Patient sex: M
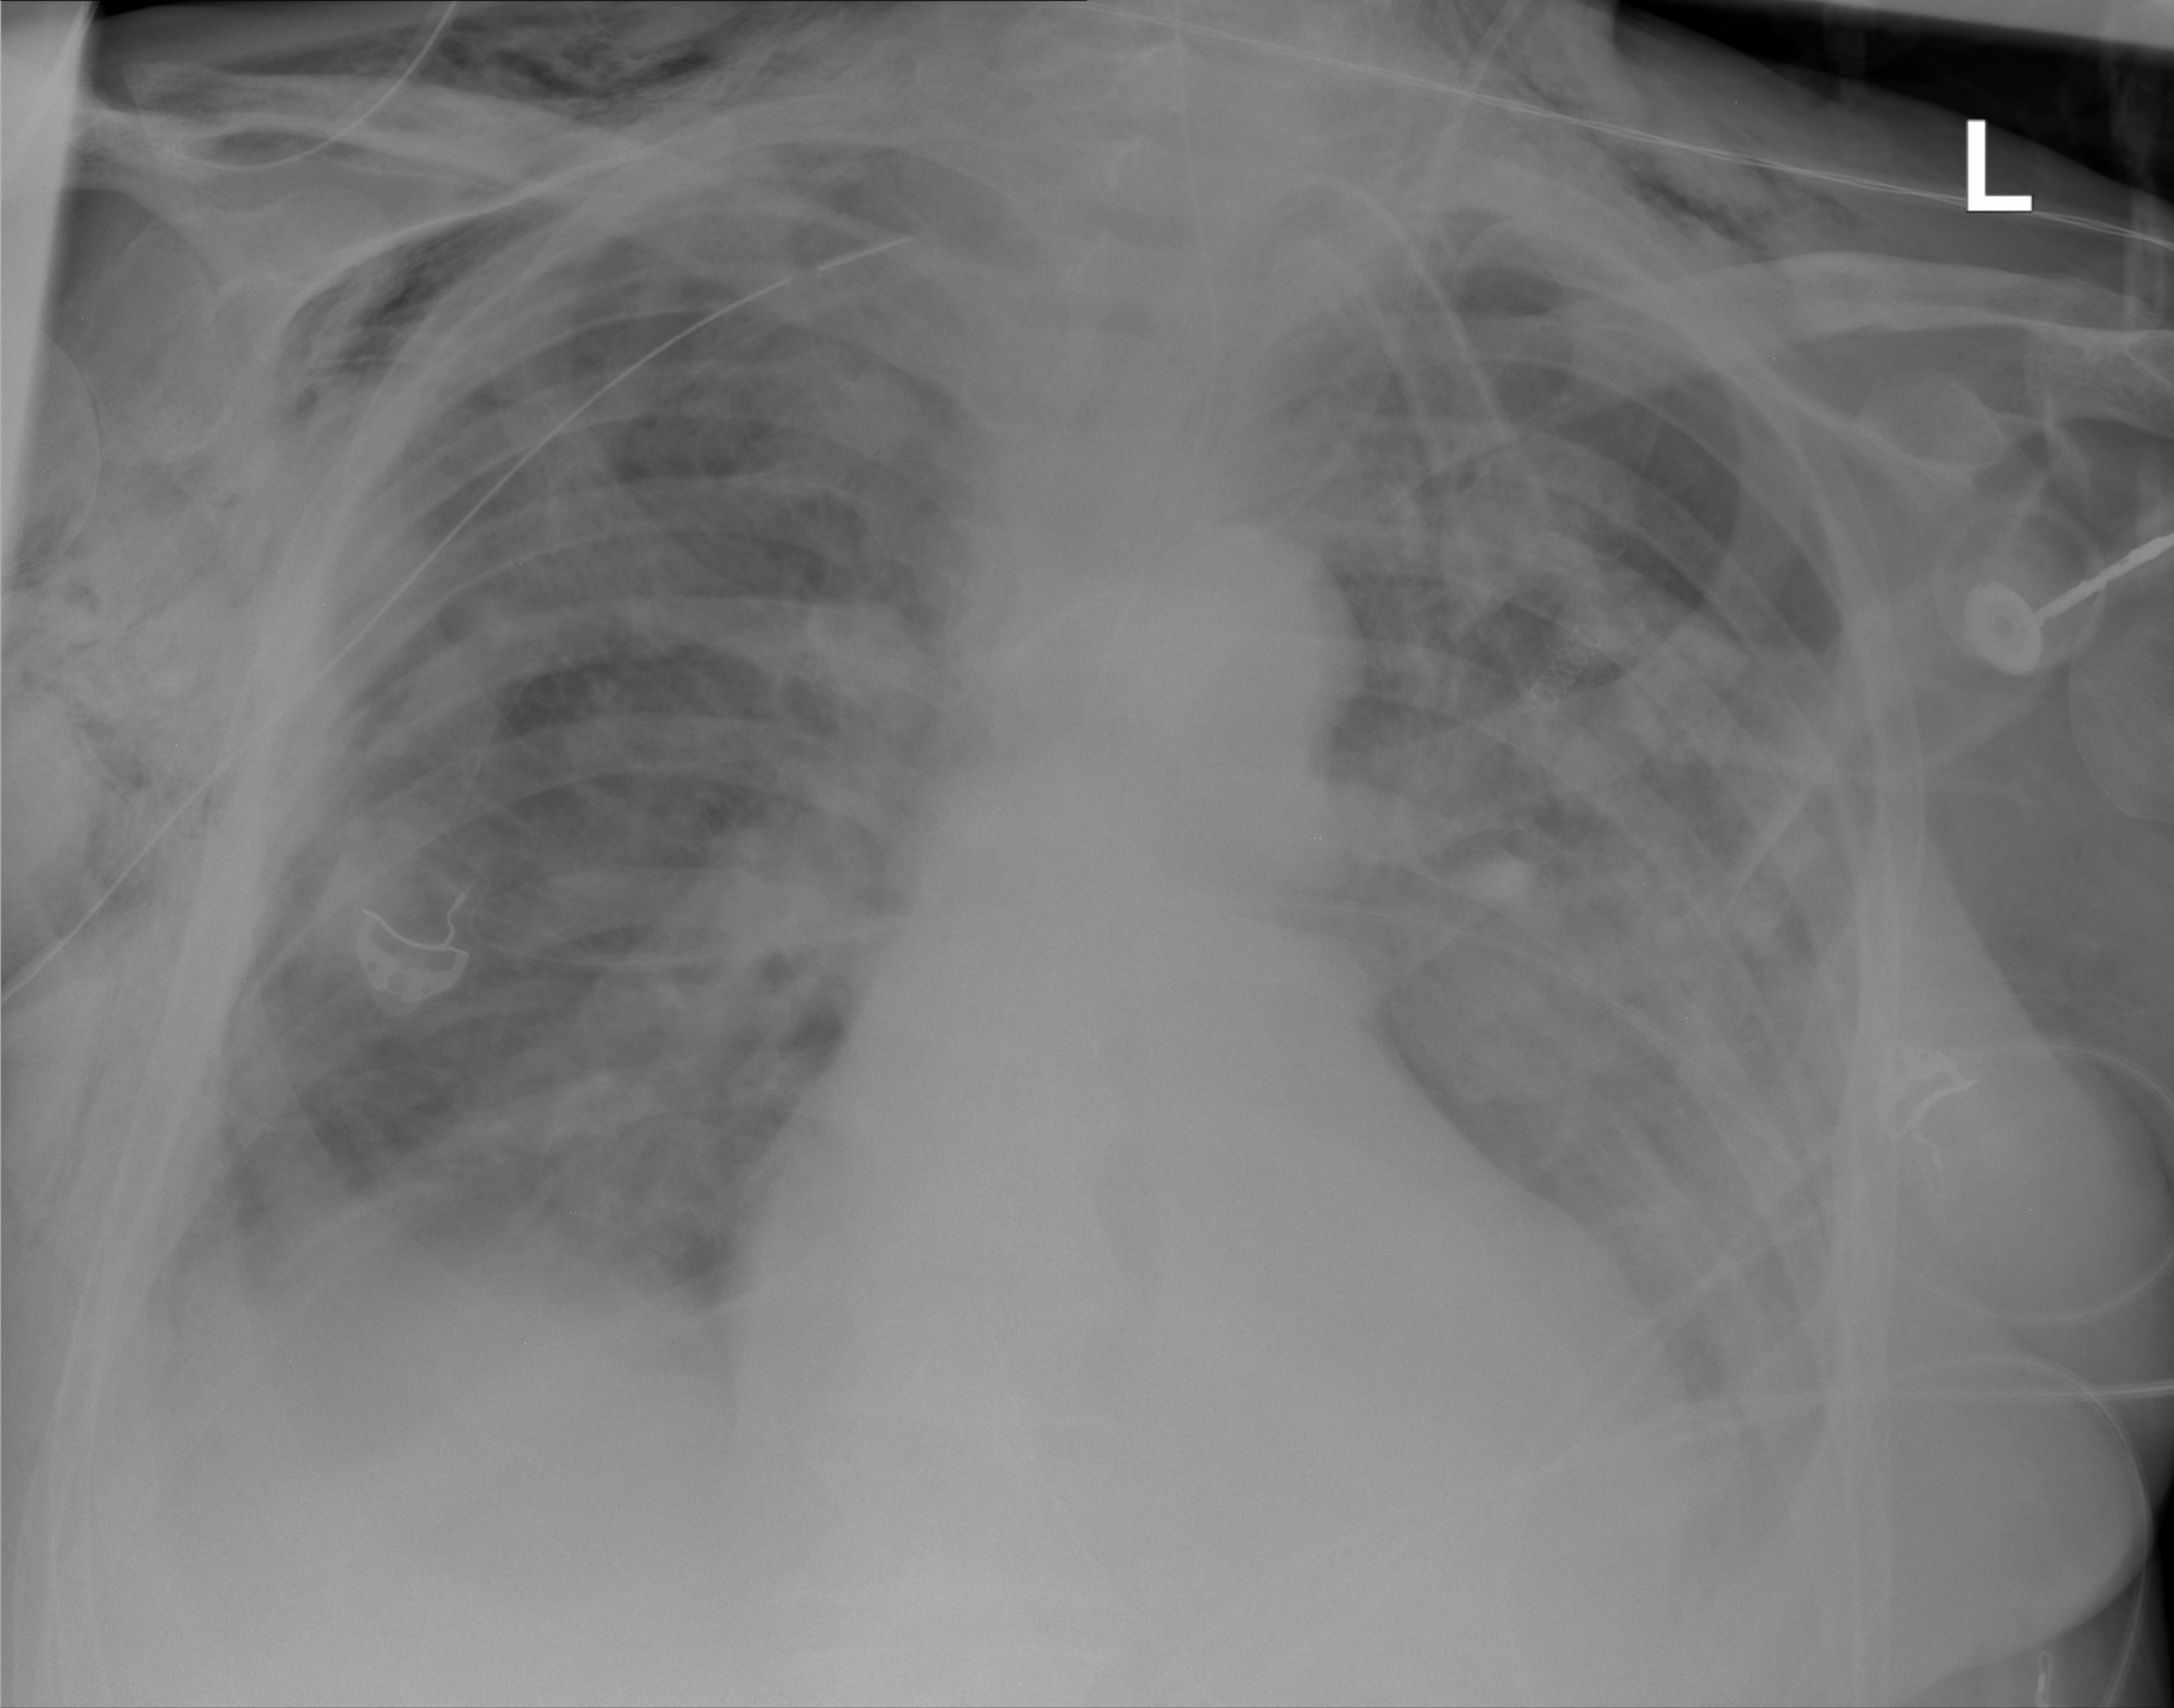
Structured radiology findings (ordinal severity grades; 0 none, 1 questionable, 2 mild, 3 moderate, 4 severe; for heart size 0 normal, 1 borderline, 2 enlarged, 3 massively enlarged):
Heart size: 2
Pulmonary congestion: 2
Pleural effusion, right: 3
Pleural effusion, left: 3
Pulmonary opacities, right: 2
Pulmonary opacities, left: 3
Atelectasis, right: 3
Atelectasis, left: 3